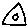
Label: triangle